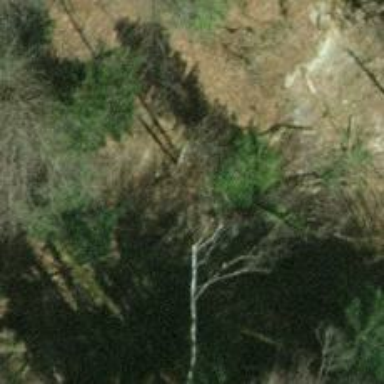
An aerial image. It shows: Cliff in nature.